Question: I'm building an MVC application which uses Windows Authentication. I want to handle a dropdownlist change event by making a post to the server with Jquery post.
Below is the Controller method I want to invoke:
'''
[HttpPost]
public JsonResult UpdateConversion(int conversionId, int? conversionStandardId)
{
// Some statements here
}
'''
And below is the javascript function that handles the onchange event of the dropdown:
'''
function onConversionValueChange() {
var input = $(this);
var conversionId = input.attr('id').replace('ConversionFor', '');
var selectedValue = input.val();
if (selectedValue == '') {
$.post(Conversions._UpdateConversionURL, { conversionId: conversionId }, onConversionValueChanged);
}
else {
$.post(Conversions._UpdateConversionURL, { conversionId: conversionId, conversionStandardId: selectedValue }, onConversionValueChanged);
}
}
'''
I don't think there's something wrong with these methods, because when I load the page initially and do the change the post call works several times. But after a while, it calls the post 3 times in a single event and returns 401 unauthorized error on all of them. Although the third call seemed to be successful.

Anyone can help me with this? Thanks.
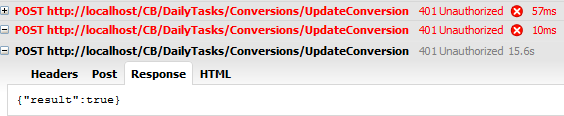
Answer: That's exactly how Windows Authentication (NTLM) works. It's a challenge/response authentication scheme where the client sends a request, the server challenges the client to prove that he has the correct credentials by generating a nonce, and then the client authenticates. You can read more here: <URL>
Normally once authenticated the user agent should not need to go through all the phases on subsequent requests and should directly be able to send the authentication credentials.